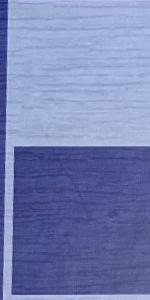
Label: Empty